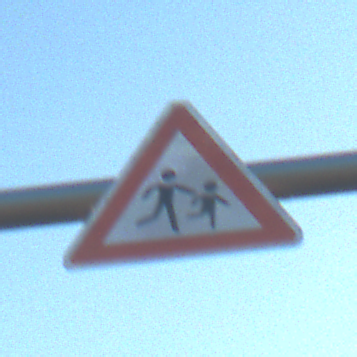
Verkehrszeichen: KinderLinks
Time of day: SunriseSunset
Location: Outdoor (RoadRail)
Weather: Clear
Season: NotSpecified
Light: Natural